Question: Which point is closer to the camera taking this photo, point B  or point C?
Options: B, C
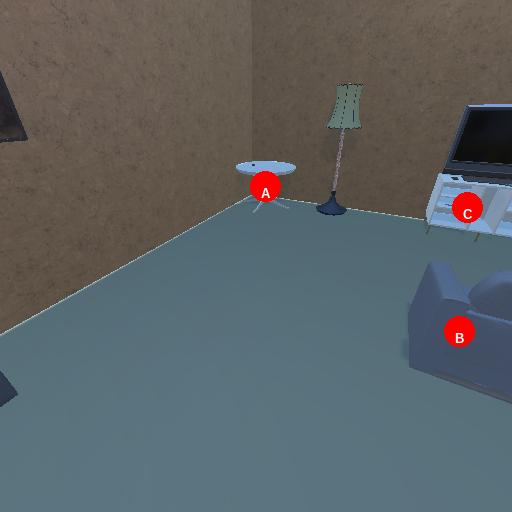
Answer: B